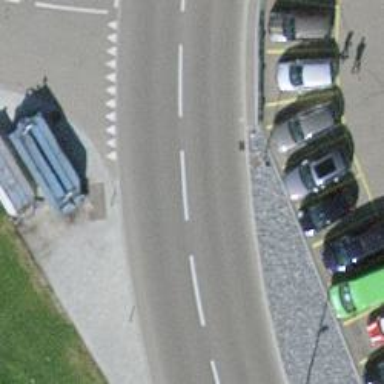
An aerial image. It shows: Tertiary road with exclusive cycle lane on both sides. The road surface is asphalt.